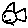
Label: fish